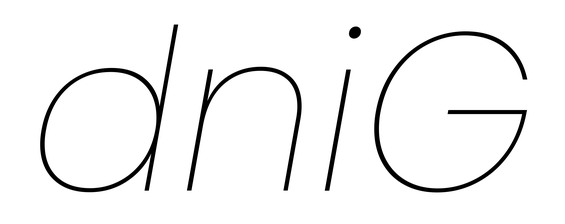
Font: Poppins-ThinItalic